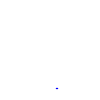
Particle: proton